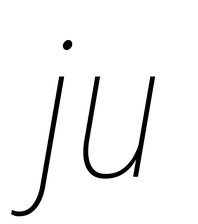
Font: Roboto-Italic_Condensed_Thin_Italic